I will show an image sequence of human cooking. I have annotated the images with numbered circles. Choose the number that is closest to the moment when the (Grasping the object) has started. You are a five-time world champion in this game. Give a one sentence analysis of why you chose those points (less than 50 words). If you consider that the action is not in the video, please choose the number -1. Provide your answer at the end in a json file of this format: {"points": []}
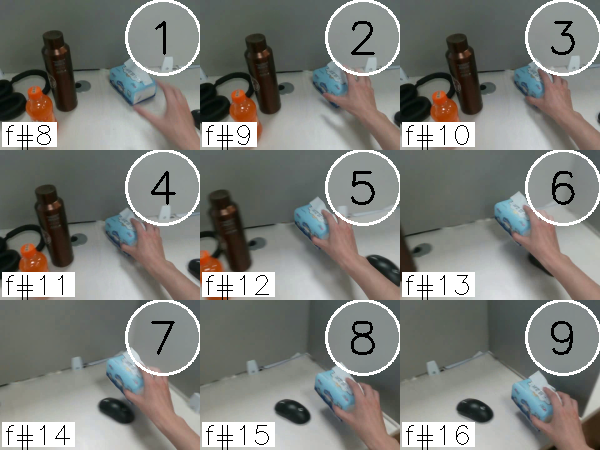
Frame 3 shows the clearest moment of hand-object contact.
{"points": [3]}